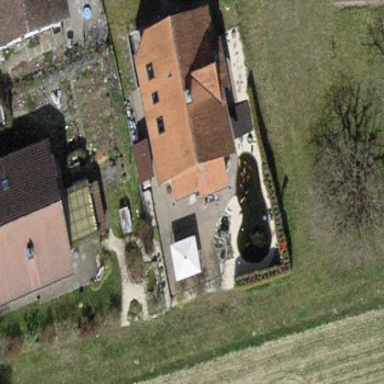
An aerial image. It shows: Detached building.